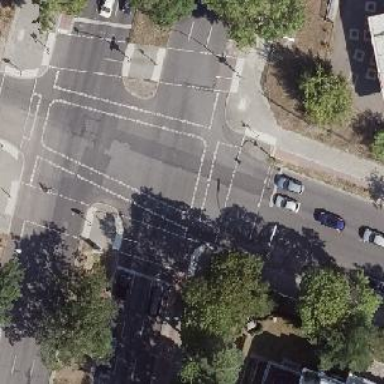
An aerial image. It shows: Footway crossing with traffic signals and island in the middle.